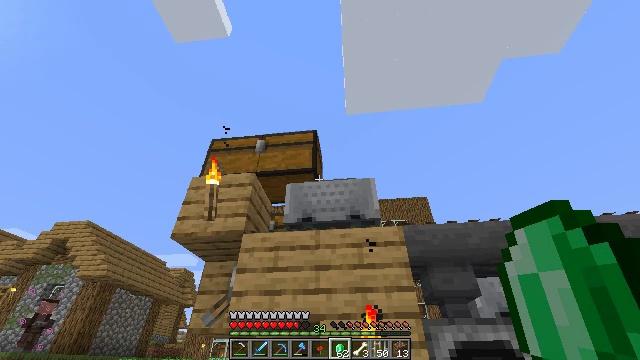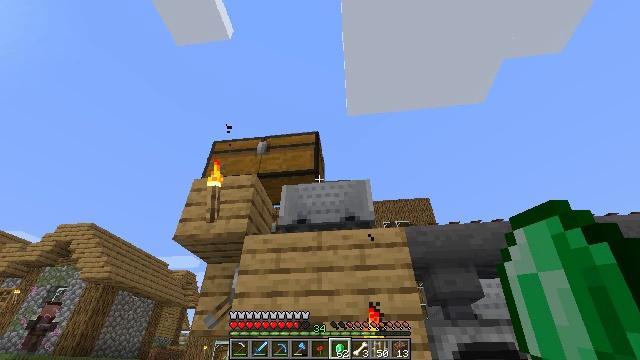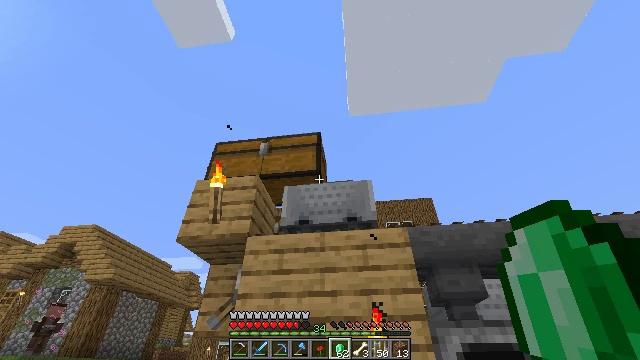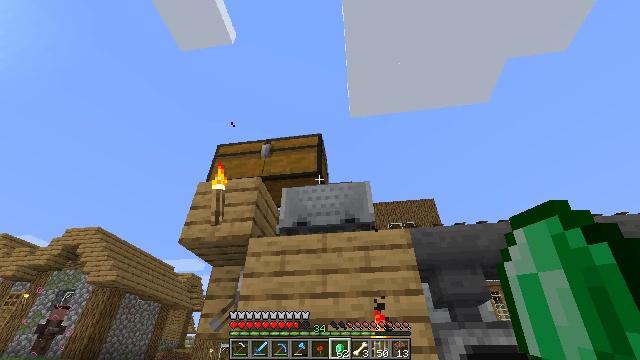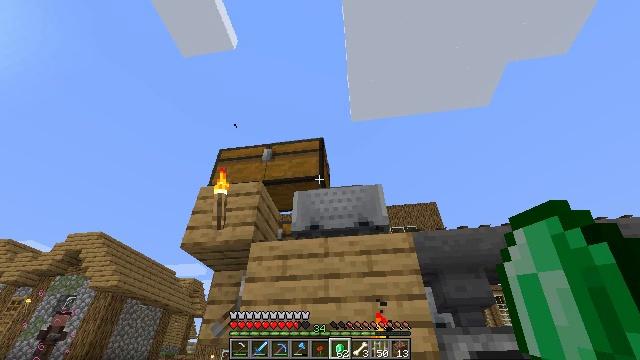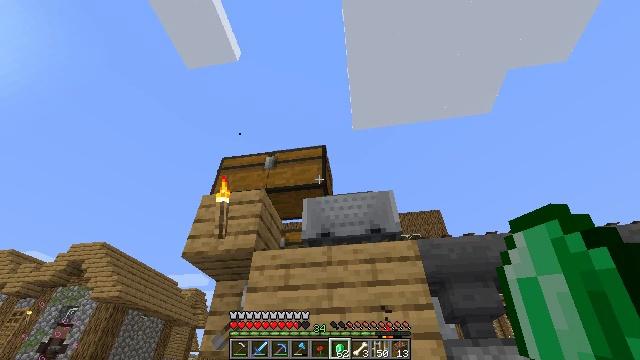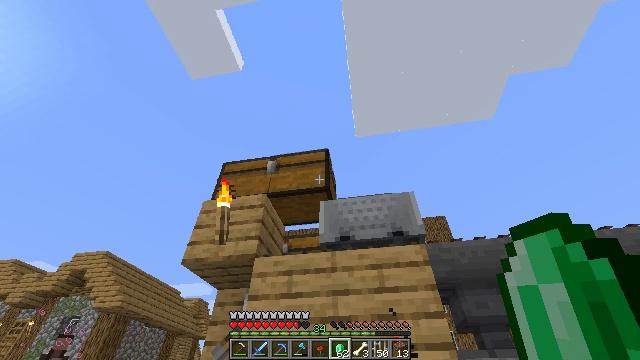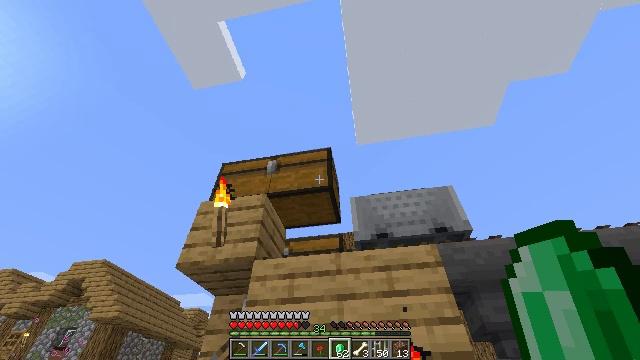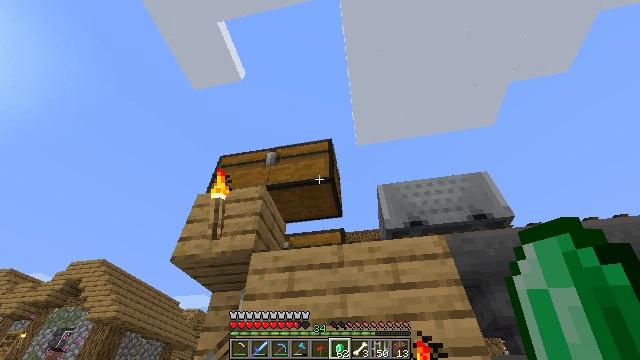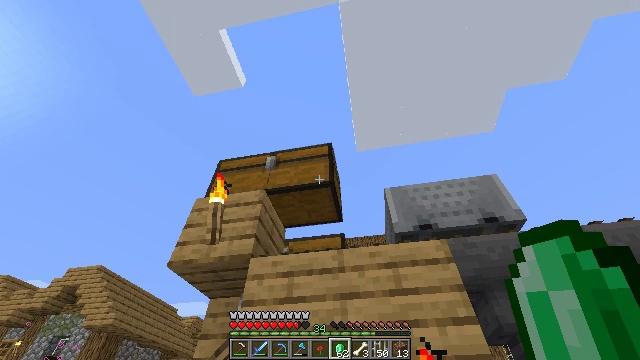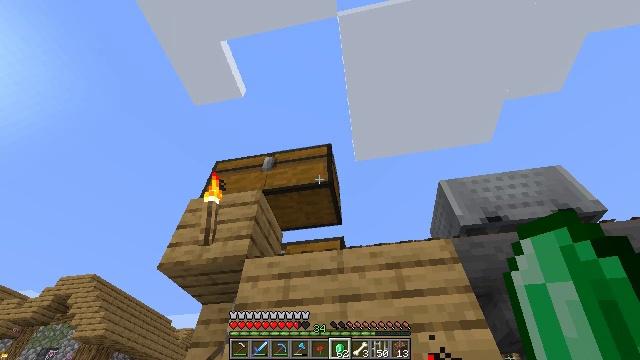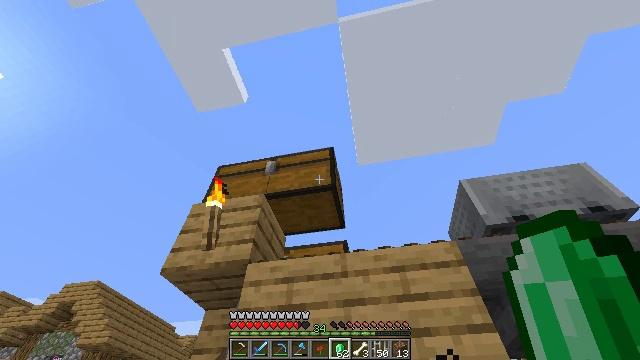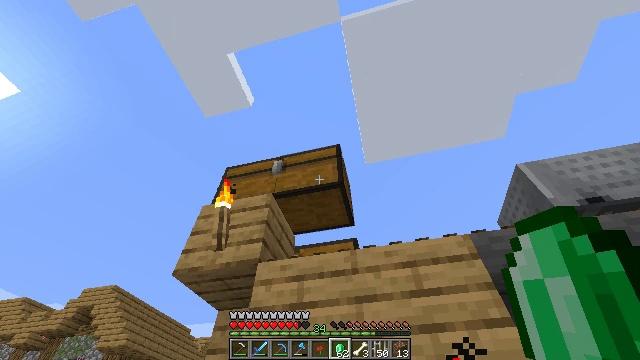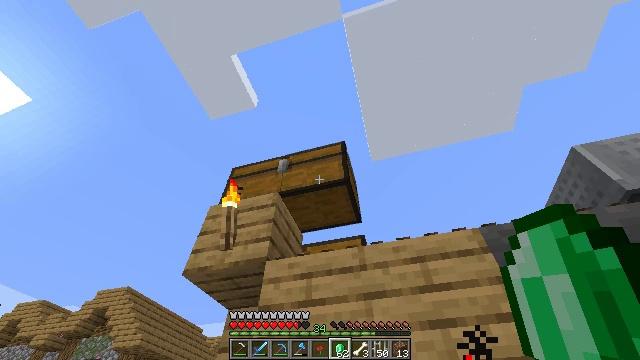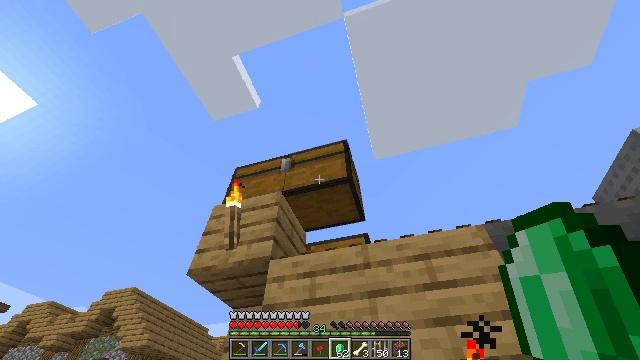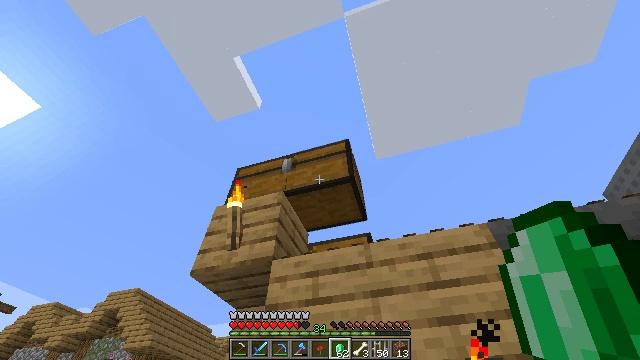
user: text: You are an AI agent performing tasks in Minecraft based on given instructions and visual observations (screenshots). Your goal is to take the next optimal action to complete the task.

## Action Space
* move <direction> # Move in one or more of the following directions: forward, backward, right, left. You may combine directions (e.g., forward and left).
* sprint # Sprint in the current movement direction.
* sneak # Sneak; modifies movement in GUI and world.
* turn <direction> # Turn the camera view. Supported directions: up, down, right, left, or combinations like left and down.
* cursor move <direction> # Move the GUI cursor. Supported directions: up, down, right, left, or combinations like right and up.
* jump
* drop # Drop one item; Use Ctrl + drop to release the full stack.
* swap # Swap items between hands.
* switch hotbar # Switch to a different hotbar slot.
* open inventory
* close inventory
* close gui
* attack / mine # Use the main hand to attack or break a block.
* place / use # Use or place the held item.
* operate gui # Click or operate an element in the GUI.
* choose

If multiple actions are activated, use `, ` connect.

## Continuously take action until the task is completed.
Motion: motion action
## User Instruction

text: Create a chainmail helmet in the crafting grid.
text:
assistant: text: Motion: no_op
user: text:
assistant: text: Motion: no_op
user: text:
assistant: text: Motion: no_op
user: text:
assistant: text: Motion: no_op
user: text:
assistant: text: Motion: move forward, turn up
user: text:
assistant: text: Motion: move forward, turn up
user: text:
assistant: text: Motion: move forward, turn up
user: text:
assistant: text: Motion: move forward
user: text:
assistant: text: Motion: turn up
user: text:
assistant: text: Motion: turn up
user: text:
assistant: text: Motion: turn up
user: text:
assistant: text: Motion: turn left
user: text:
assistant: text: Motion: turn left
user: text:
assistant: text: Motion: turn left
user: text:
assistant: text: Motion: move forward
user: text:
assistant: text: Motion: move forward
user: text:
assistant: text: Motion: move forward, turn left and up
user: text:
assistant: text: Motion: move forward, turn up
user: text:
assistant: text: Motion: turn up
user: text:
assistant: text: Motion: turn up
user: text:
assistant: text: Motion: no_op
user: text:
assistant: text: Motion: no_op
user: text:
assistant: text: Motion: no_op
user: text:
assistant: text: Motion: no_op
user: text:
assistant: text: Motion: no_op
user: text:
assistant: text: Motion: no_op
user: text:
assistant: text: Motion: use / place
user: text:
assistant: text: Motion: use / place
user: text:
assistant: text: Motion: use / place
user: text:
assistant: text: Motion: use / place